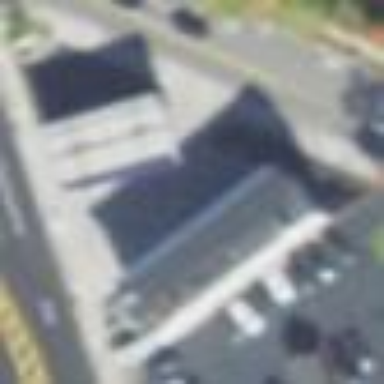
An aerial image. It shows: Fuel station.